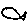
Label: fish